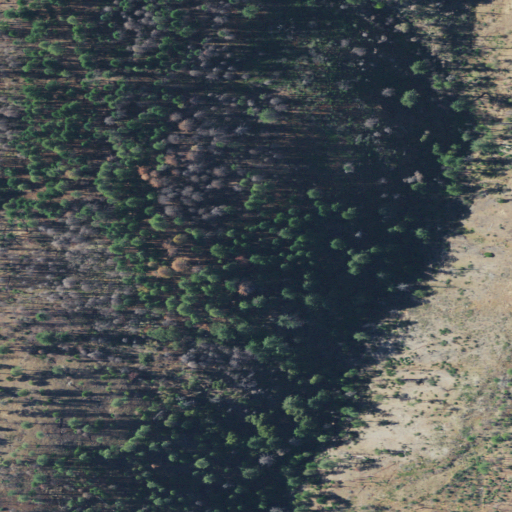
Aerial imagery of valley in Oregon named Store Gulch containing shrub, grassland, and evergreen forest